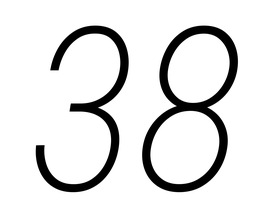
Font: Roboto-Italic_Condensed_ExtraLight_Italic